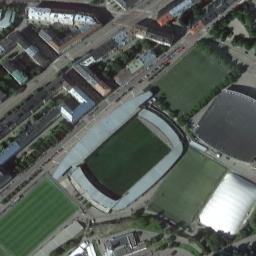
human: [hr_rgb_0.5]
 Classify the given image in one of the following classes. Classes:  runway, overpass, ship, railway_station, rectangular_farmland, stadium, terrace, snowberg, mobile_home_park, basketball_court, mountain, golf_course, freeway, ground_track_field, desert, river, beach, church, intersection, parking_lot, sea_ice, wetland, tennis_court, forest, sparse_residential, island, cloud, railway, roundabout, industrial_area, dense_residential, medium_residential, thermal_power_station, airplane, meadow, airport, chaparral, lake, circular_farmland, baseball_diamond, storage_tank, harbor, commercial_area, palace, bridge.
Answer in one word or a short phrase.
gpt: stadium